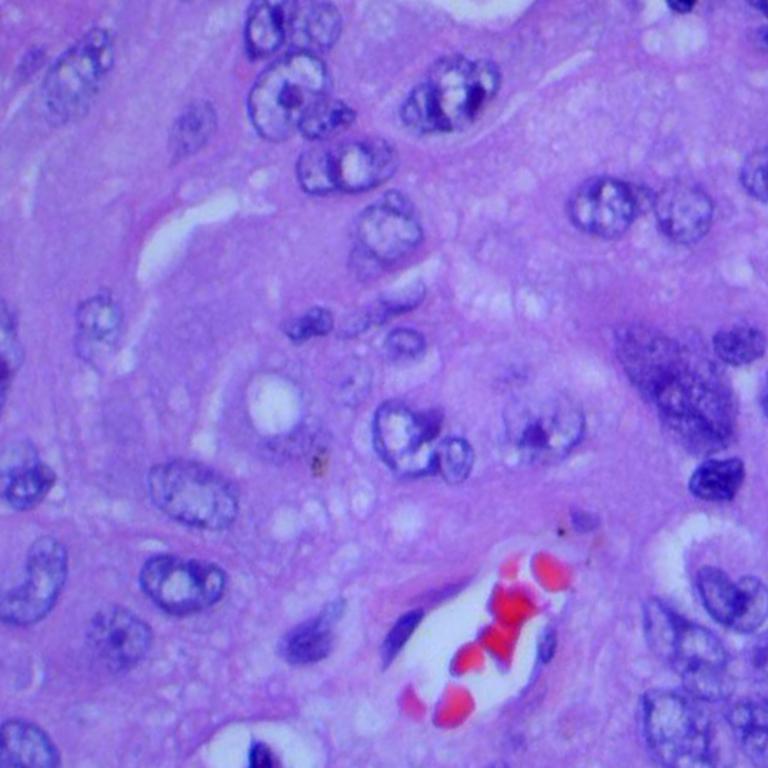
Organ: lung
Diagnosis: adenocarcinomas